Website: home-depot
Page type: account-dashboard
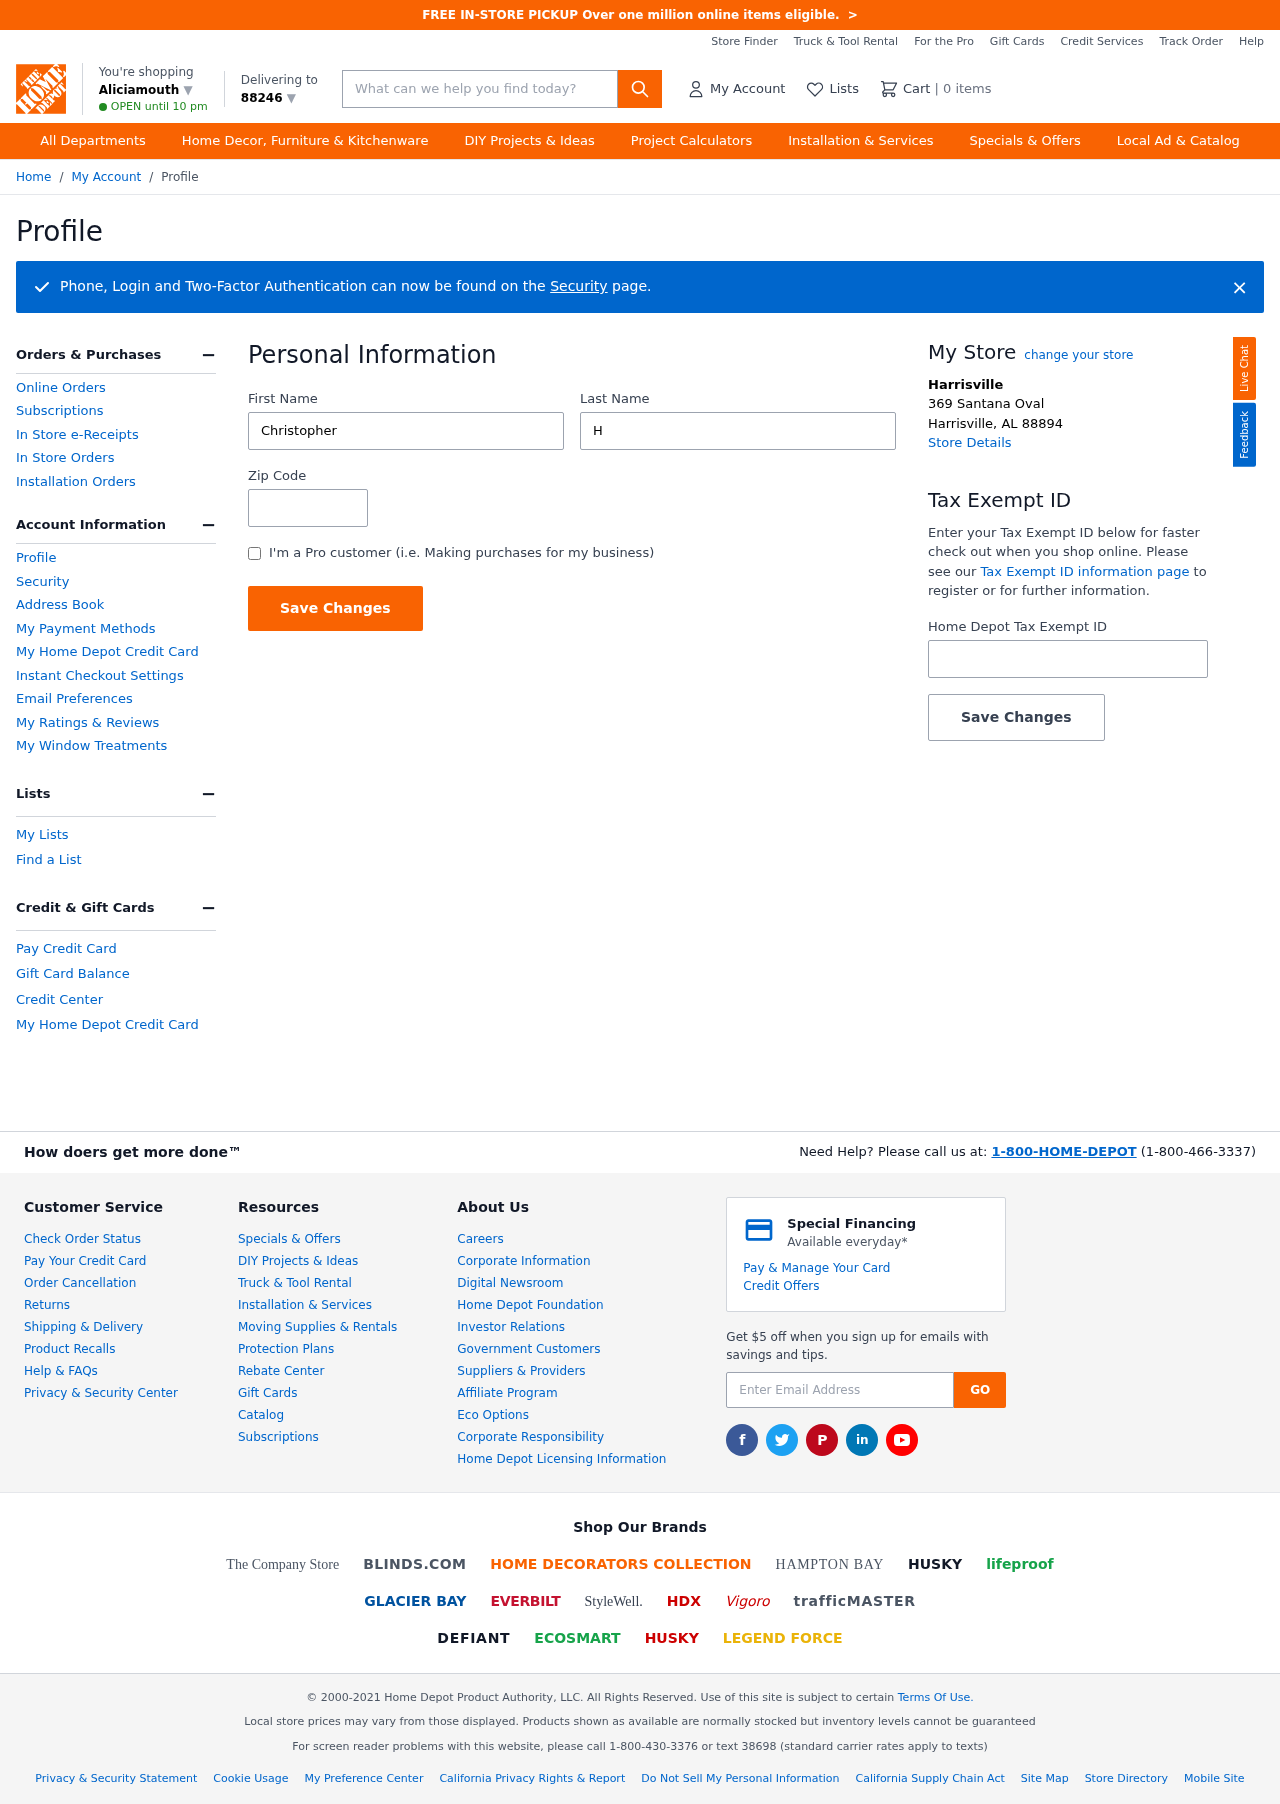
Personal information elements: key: PII_CITY
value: Aliciamouth ▼
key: PII_FIRSTNAME
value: Christopher
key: PII_LASTNAME
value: Harris
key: PII_LOCATION1_CITY
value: Harrisville
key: PII_LOCATION1_CITY_STATE_ZIP
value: Harrisville, AL 88894
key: PII_LOCATION1_STREET
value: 369 Santana Oval
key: PII_POSTCODE
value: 88246 ▼
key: PII_POSTCODE
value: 88246
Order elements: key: ORDER_NUM_ITEMS
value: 0
Search elements: key: HEADER_SEARCH
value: What can we help you find today?